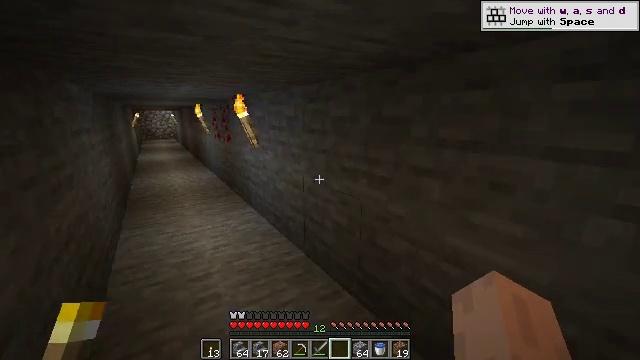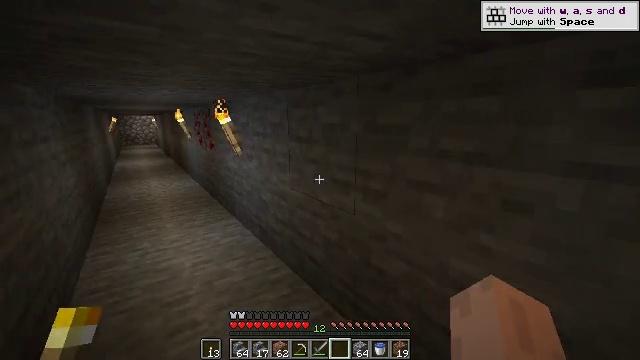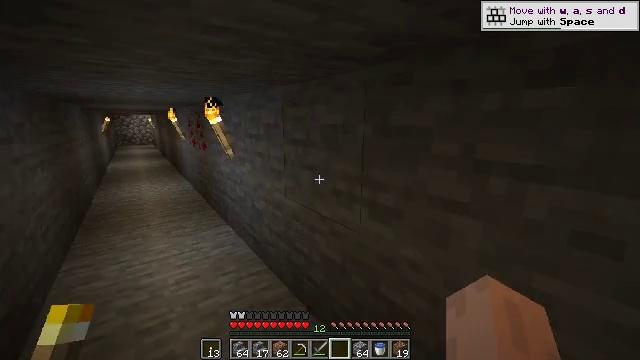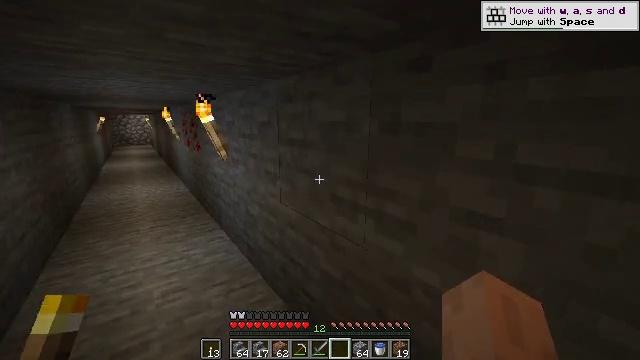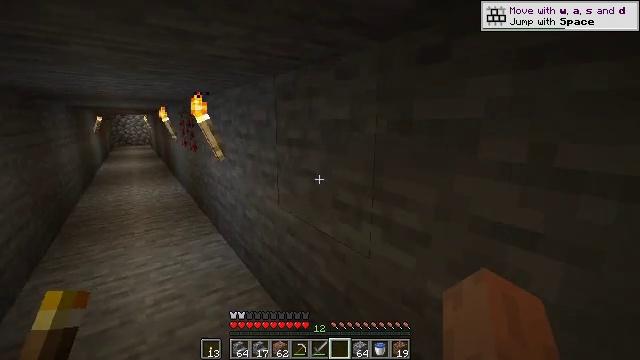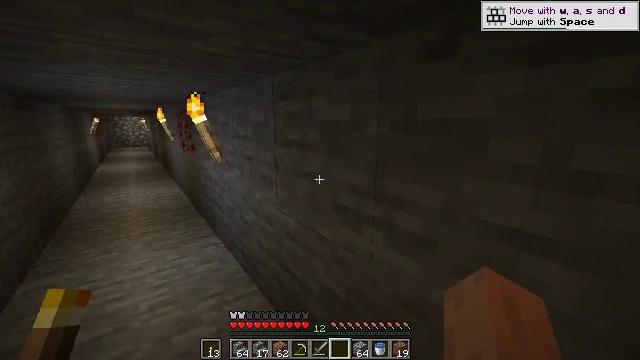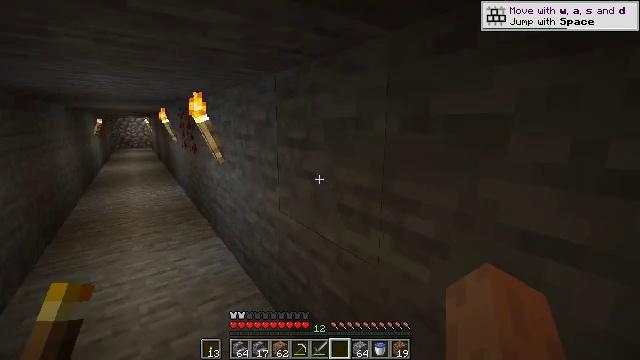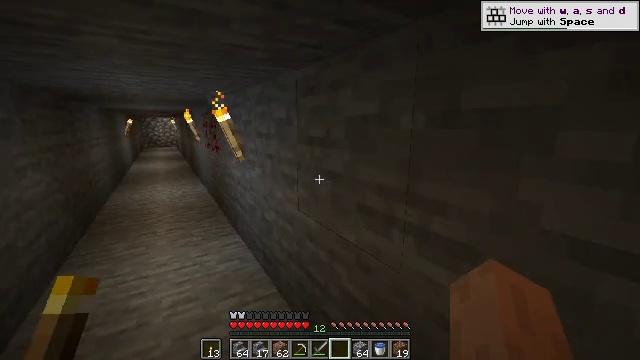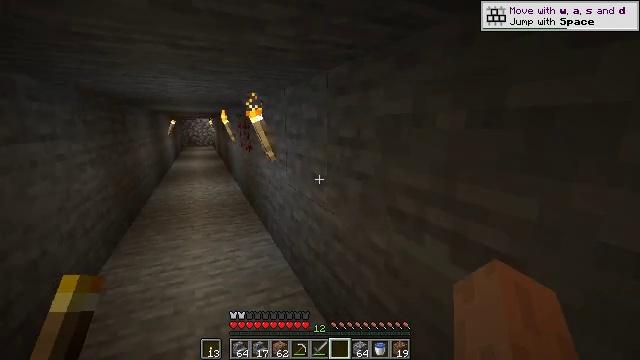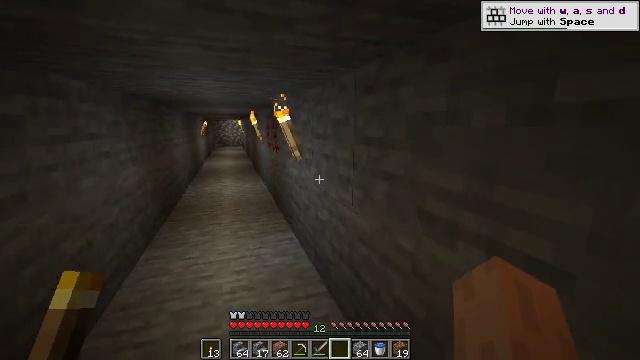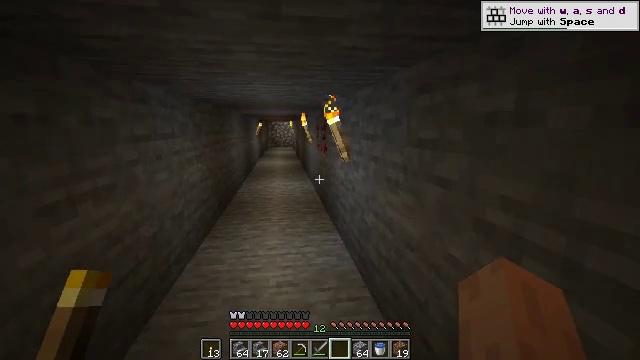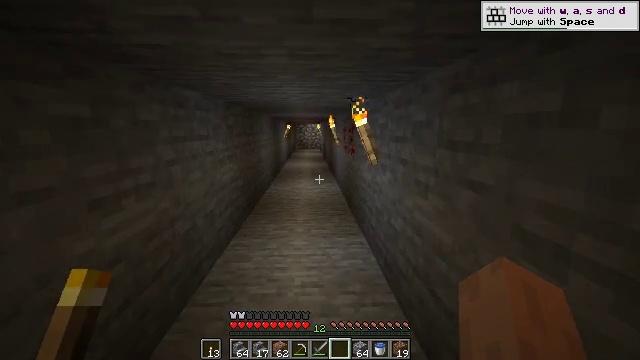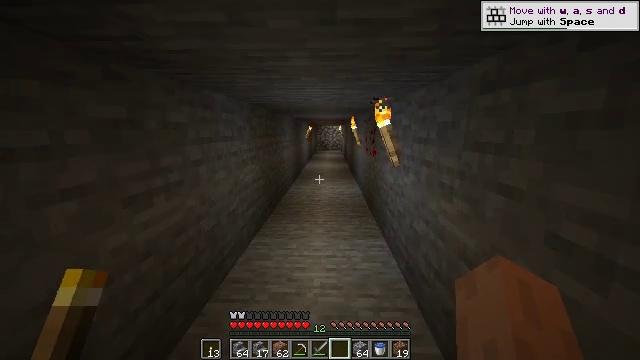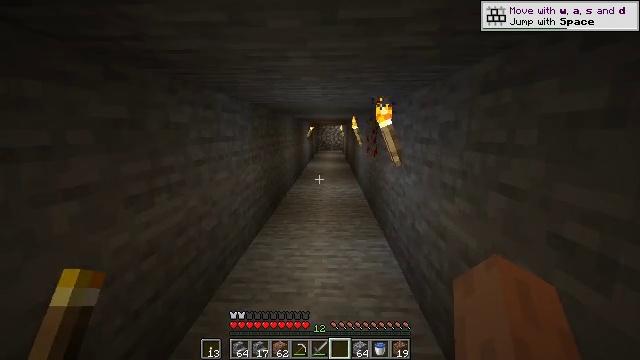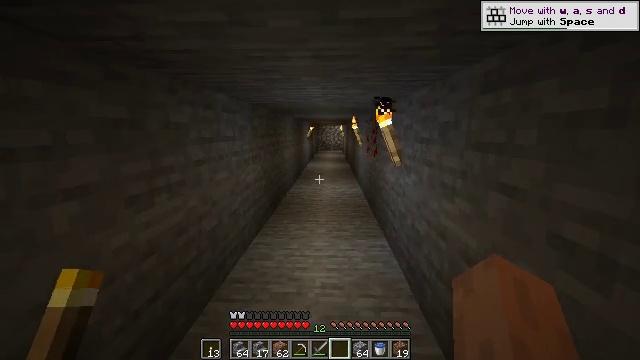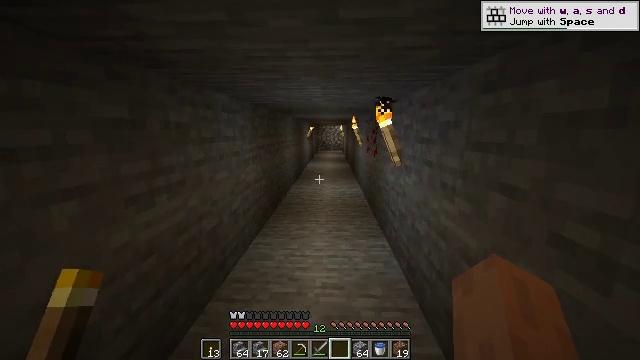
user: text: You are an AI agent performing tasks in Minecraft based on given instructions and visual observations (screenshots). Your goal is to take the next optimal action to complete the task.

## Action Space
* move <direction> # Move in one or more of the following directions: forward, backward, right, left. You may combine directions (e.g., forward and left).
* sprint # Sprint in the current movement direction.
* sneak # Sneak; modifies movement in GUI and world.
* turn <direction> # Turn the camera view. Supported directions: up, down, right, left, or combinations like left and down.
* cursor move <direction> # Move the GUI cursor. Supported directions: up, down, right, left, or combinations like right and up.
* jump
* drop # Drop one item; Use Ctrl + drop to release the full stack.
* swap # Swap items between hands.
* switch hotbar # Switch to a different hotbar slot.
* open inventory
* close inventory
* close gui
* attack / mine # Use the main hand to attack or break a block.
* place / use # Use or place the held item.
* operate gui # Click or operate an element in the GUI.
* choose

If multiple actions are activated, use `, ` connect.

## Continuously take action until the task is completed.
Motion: motion action
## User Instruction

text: Left click on the iron door to break it.
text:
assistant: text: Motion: move forward, turn right and up, attack / mine
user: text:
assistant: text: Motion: move forward, attack / mine
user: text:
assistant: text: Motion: move forward, attack / mine
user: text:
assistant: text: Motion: attack / mine
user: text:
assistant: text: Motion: attack / mine
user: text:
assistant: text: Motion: attack / mine
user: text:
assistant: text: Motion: turn left, attack / mine
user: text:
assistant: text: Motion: turn left, attack / mine
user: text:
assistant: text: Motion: turn left, attack / mine
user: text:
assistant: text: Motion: turn left, attack / mine
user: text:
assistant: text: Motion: turn left, attack / mine
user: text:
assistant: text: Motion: turn left, attack / mine
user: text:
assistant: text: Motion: attack / mine
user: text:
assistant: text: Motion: sprint, attack / mine
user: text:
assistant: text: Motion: sprint, attack / mine
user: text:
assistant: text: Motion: sprint, attack / mine
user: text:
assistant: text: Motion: sprint, attack / mine
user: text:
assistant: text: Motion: sprint, attack / mine
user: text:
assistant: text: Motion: sprint, attack / mine
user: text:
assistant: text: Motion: move forward, sprint, attack / mine
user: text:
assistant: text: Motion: move forward, sprint, attack / mine
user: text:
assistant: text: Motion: move forward, sprint, attack / mine
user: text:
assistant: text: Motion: move forward, sprint, attack / mine
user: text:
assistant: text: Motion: move forward, sprint, attack / mine
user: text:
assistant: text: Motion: move forward, sprint, attack / mine
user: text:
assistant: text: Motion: move forward, sprint, attack / mine
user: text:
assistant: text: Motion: sprint, attack / mine
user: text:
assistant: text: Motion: sprint, attack / mine
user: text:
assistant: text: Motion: sprint, attack / mine
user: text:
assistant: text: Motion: attack / mine